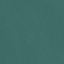
Land use / land cover: SeaLake